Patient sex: M
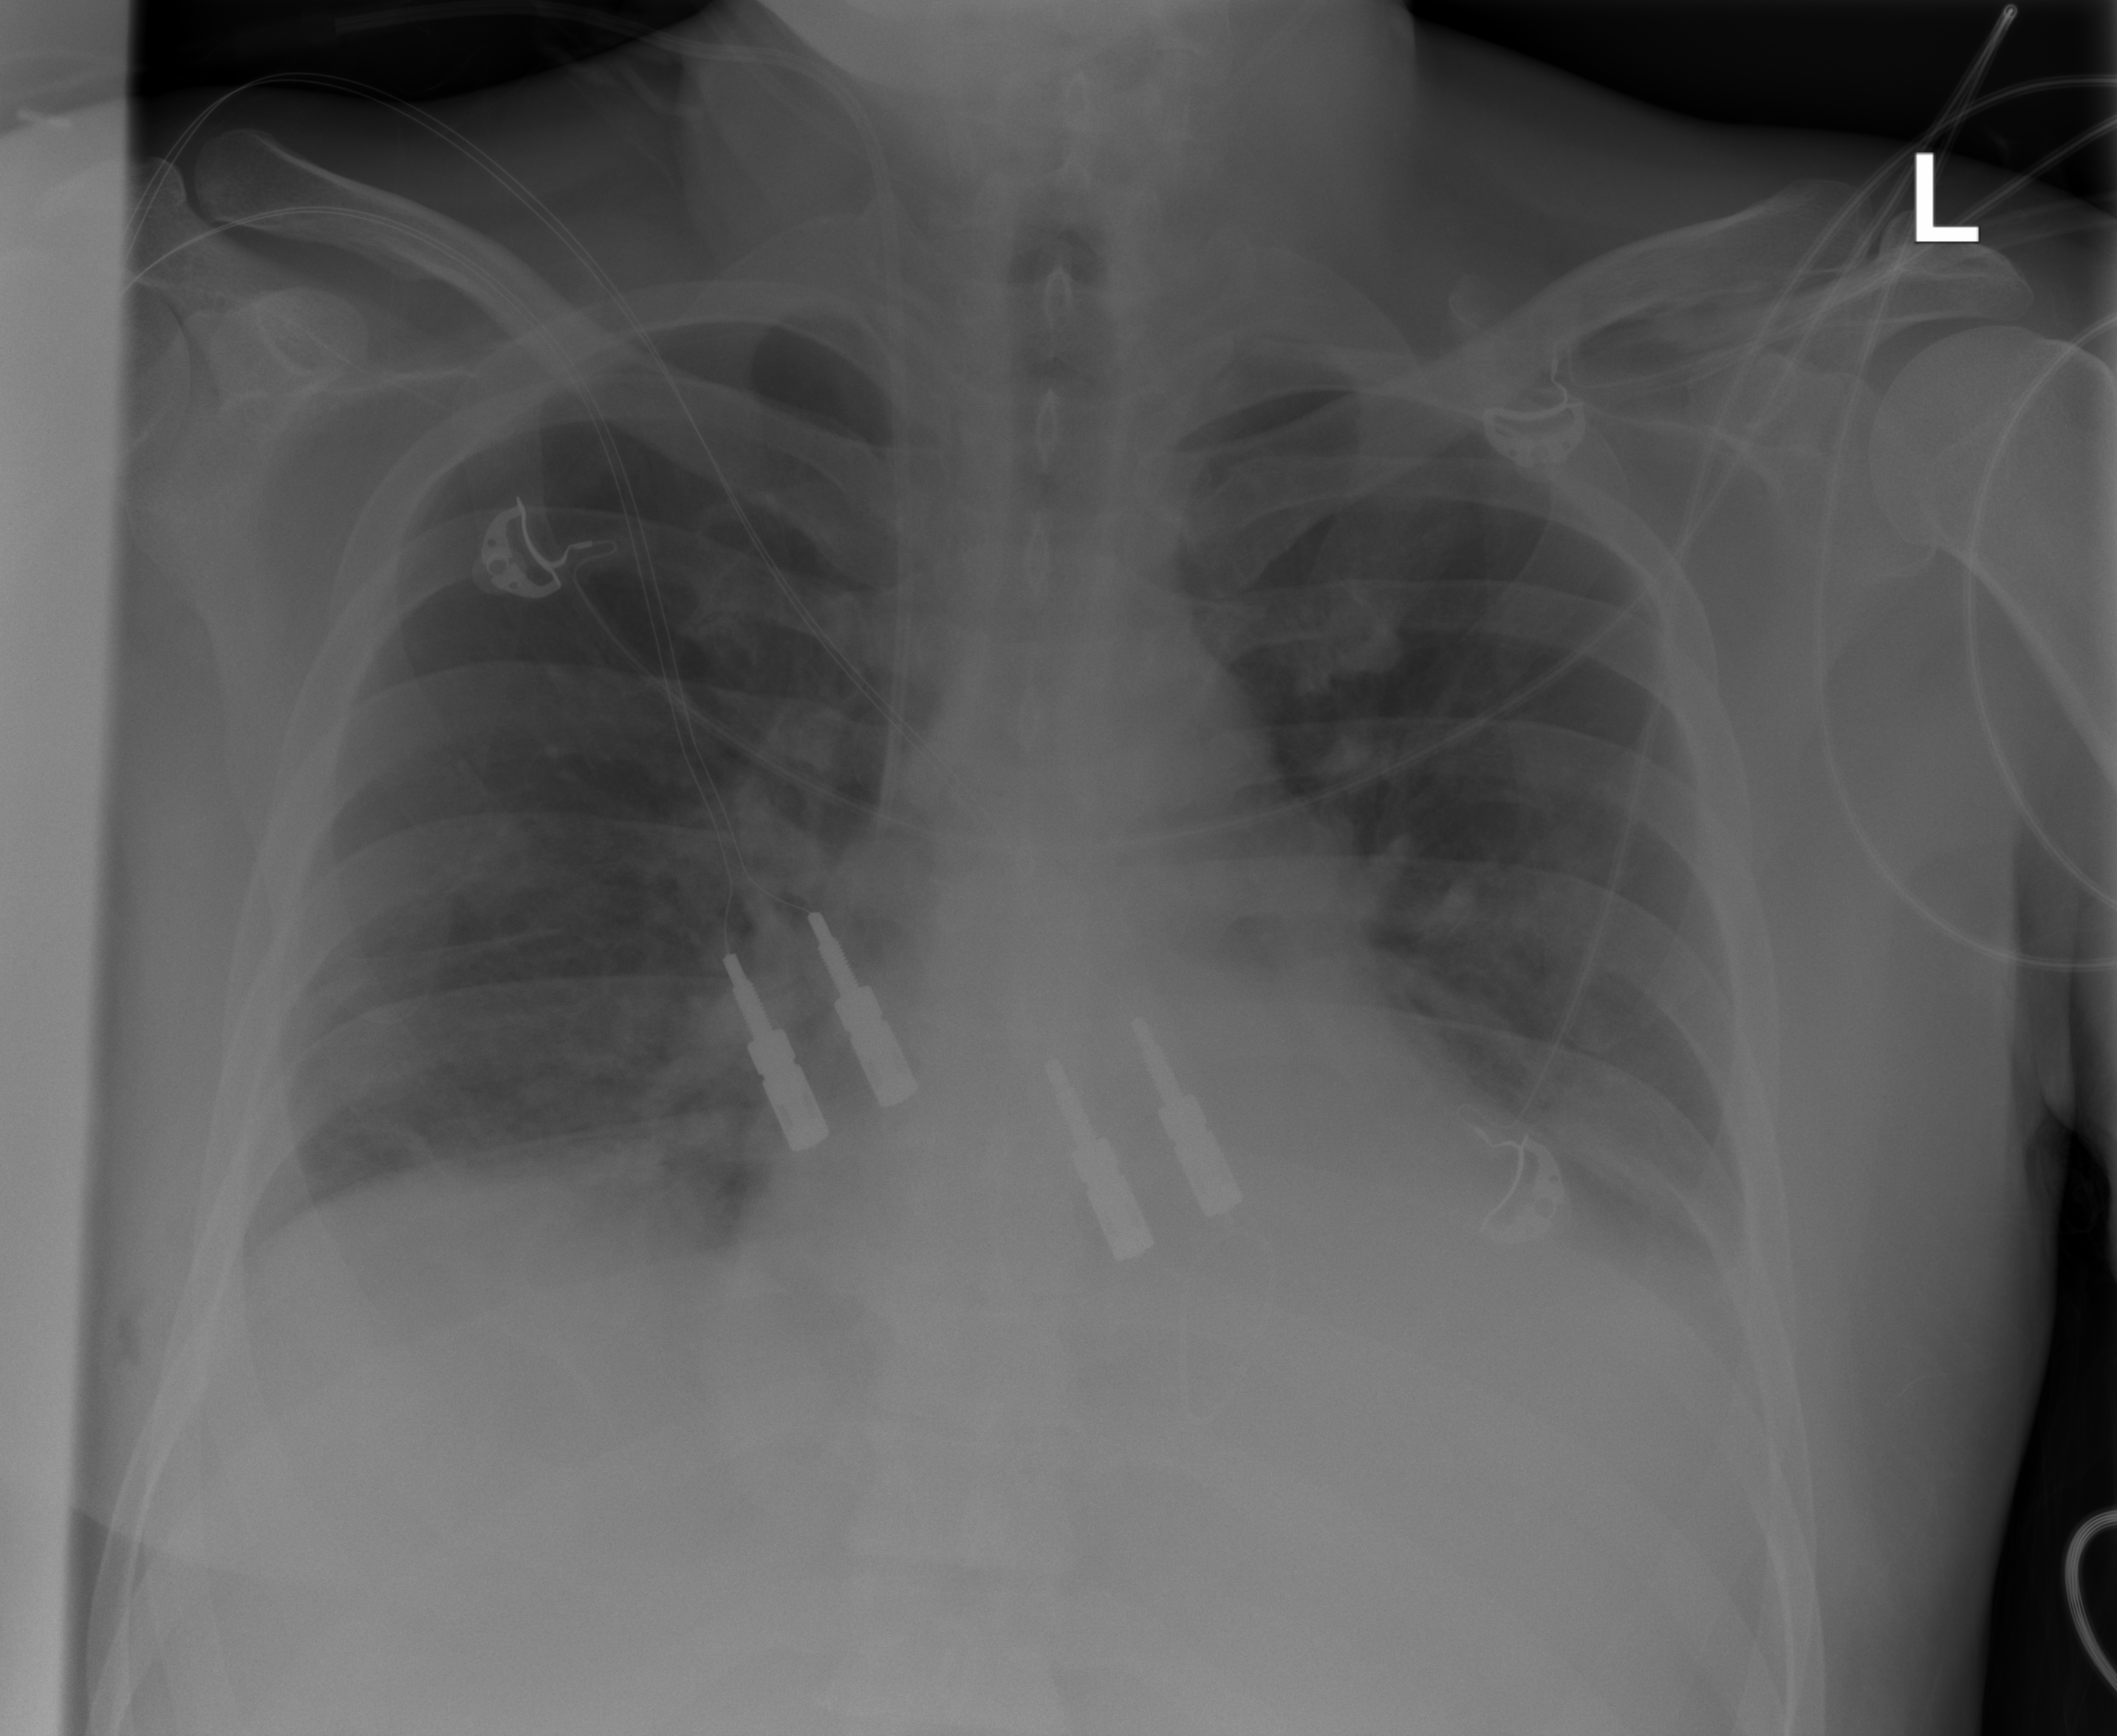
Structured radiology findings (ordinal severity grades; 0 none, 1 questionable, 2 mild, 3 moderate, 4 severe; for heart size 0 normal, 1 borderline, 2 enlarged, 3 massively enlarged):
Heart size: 2
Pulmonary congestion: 0
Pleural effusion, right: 0
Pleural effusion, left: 2
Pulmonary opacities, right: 2
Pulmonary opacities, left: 0
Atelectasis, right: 2
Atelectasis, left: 2